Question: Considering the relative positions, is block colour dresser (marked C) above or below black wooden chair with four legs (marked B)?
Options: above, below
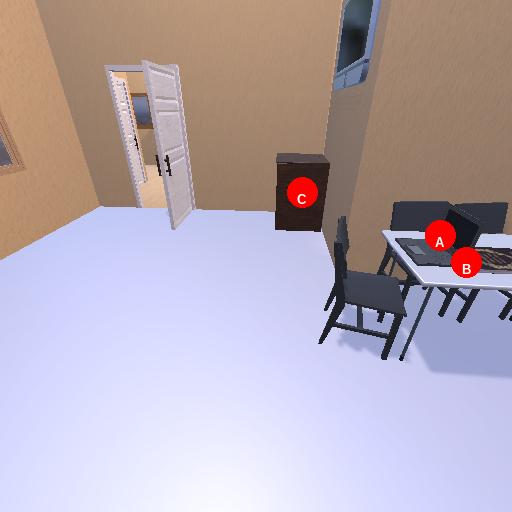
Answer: above